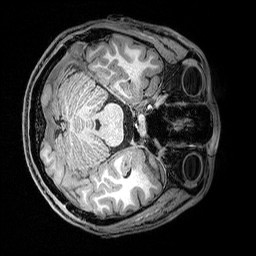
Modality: T1w
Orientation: axial
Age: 22
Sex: male
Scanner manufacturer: siemens
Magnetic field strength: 3 T
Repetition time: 2.5 s
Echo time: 0.00369 s